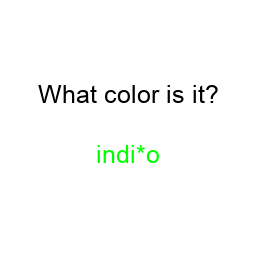
Color: lime
Color name shown: indigo
Background color: white
Question text color: black